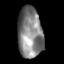
Tissue: skin
Cell type: Epithelial cells
Senescence score: 0.2674
Nuclear area (px): 1240
Mean DAPI intensity: 129.573